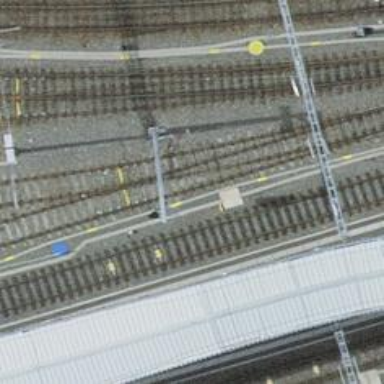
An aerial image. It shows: Railway signal.